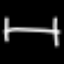
Label: bed